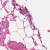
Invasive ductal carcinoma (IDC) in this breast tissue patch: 0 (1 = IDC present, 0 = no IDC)